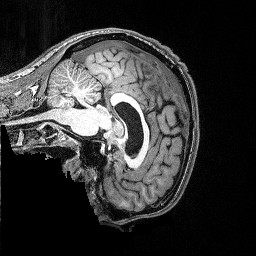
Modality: T1w
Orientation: sagittal
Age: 40
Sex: male
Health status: ill
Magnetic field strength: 3 T
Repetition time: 2.53 s
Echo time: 0.00331 s